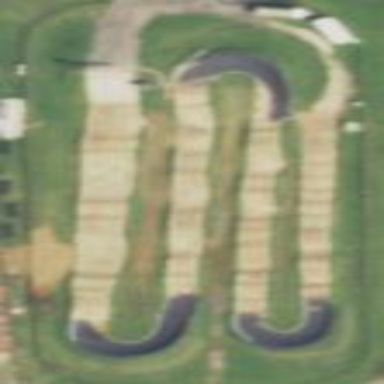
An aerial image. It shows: Cycling track within leisure land area.